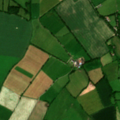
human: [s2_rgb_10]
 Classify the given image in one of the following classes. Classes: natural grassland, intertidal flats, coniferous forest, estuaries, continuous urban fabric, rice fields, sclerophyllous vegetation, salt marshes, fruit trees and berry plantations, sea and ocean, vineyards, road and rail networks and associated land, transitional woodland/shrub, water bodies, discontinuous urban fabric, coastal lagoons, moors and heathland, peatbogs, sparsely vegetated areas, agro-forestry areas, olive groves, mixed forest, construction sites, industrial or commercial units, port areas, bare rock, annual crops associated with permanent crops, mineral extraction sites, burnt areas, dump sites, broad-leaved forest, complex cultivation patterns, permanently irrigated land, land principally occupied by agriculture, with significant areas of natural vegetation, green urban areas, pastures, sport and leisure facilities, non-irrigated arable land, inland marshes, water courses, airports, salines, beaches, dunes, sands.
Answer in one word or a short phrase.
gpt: non-irrigated arable land, pastures